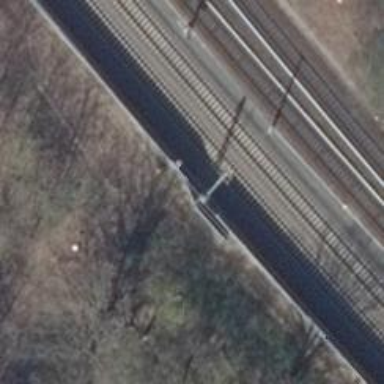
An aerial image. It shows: Milestone along the railway with catenary mast.